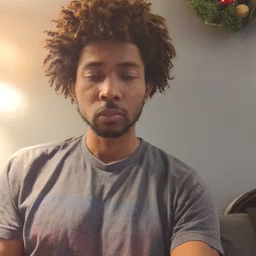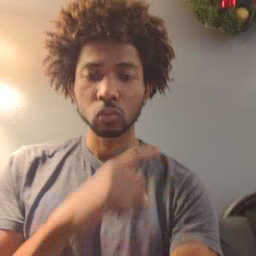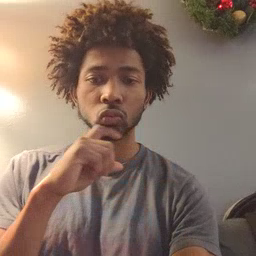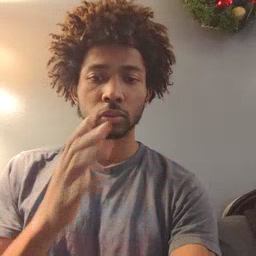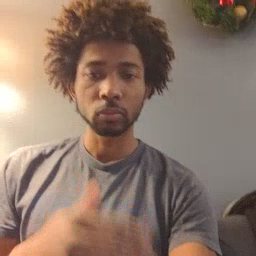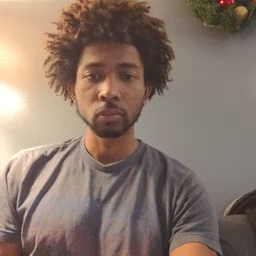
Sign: dryer